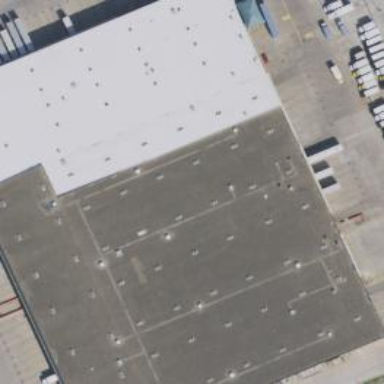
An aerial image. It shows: Warehouse.